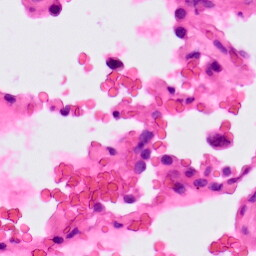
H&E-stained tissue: Lung